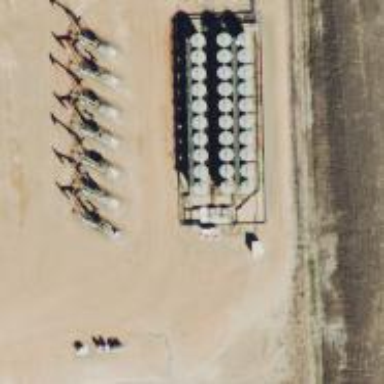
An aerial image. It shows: Storage tank with man-made structure.